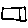
Label: square